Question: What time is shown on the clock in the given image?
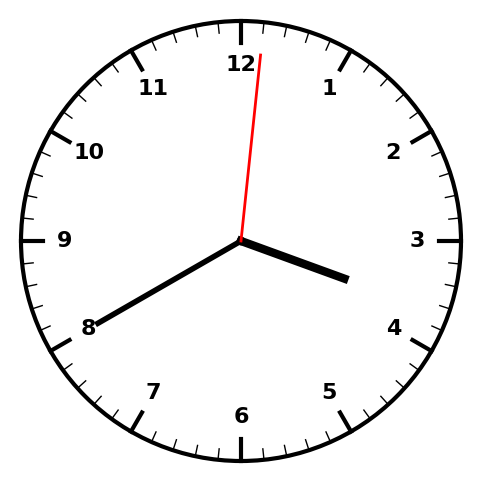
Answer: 03:40:01